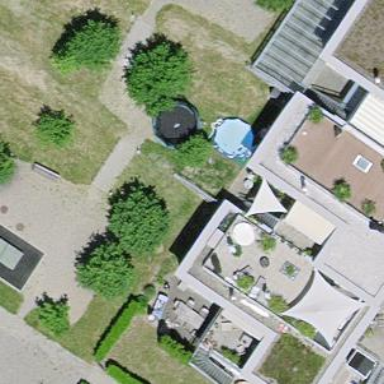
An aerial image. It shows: Residential building.